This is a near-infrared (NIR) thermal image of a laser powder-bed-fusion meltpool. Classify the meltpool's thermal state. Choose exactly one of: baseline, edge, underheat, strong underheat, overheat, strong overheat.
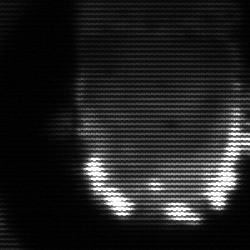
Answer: baseline